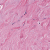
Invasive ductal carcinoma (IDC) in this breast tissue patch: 1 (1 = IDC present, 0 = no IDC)